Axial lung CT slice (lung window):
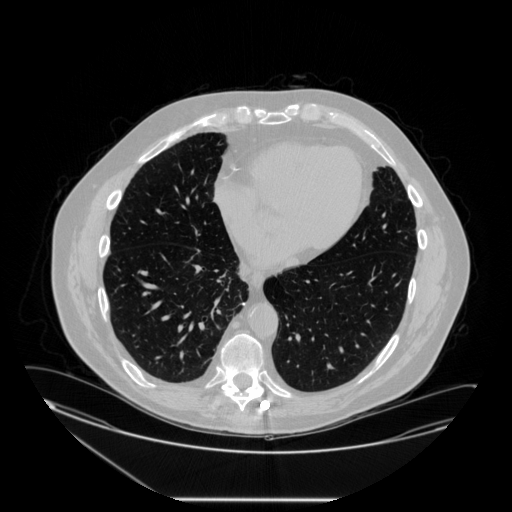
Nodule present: no